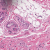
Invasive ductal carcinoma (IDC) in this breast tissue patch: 0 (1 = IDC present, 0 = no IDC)